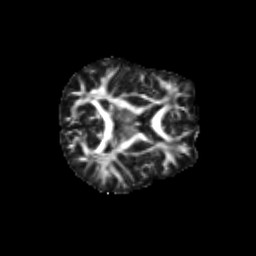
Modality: FA
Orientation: axial
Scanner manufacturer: siemens
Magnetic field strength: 3 T
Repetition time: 9.2 s
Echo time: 0.084 s